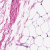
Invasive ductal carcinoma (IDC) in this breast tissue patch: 0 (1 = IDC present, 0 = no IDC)